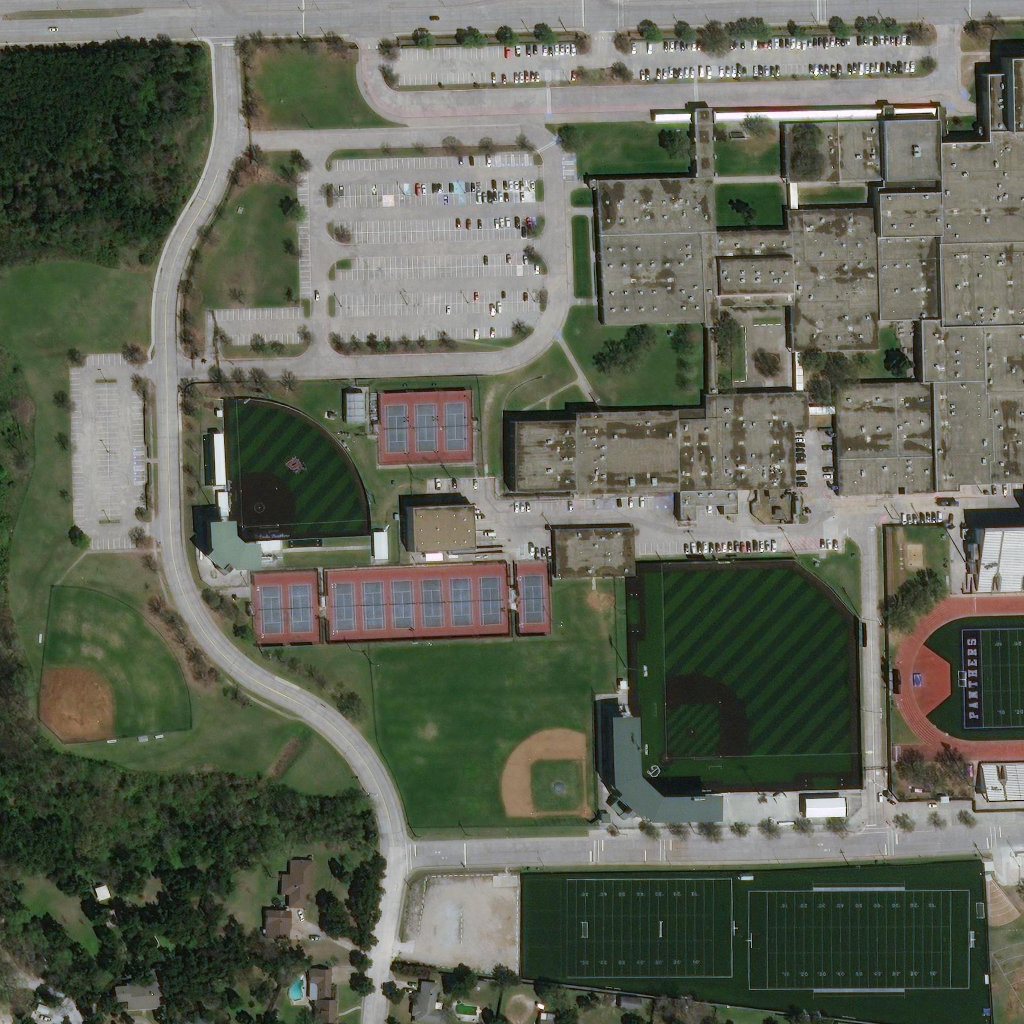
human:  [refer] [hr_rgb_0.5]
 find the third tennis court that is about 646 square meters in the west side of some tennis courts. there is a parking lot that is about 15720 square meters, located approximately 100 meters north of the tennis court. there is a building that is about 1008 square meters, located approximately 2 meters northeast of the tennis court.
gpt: <box>[[50, 54, 53, 62, 0]]</box>